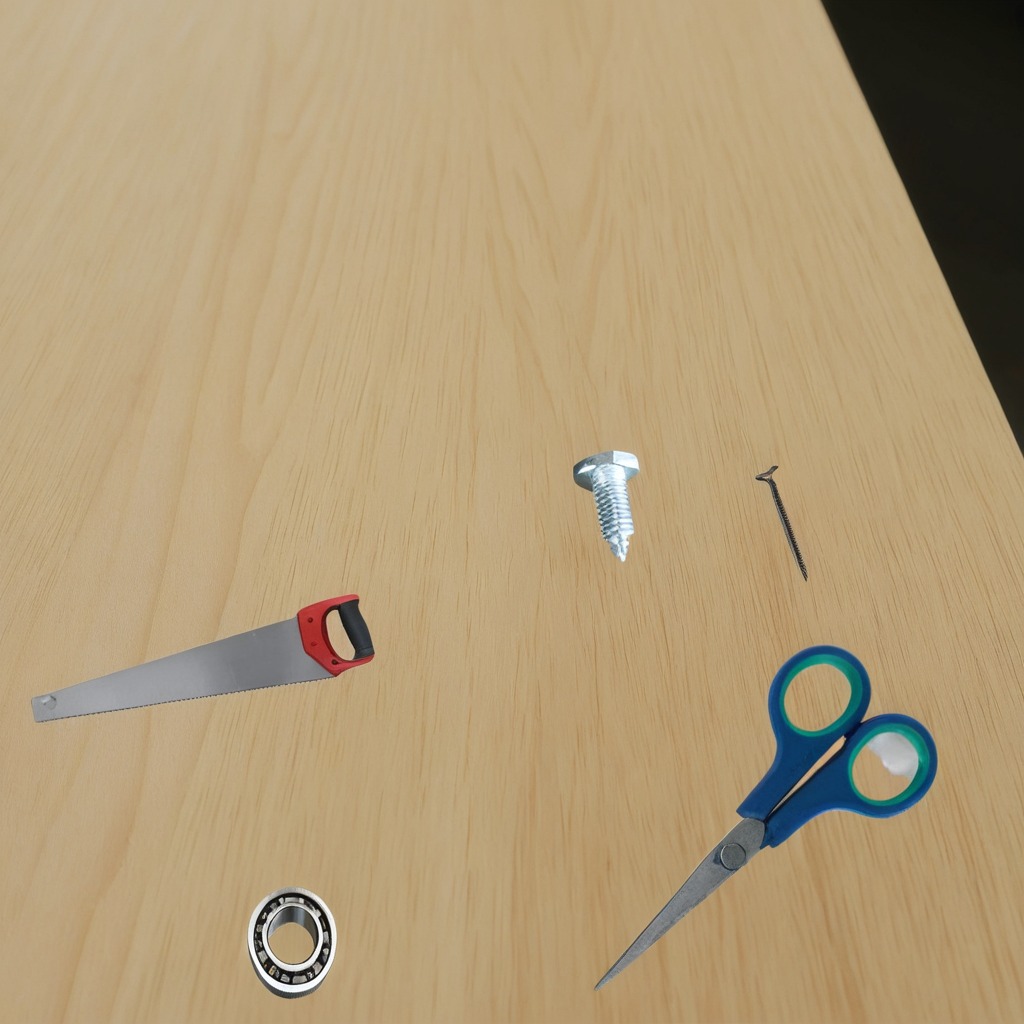
A metal ball bearing, a metal machine screw, an iron nail, a handheld metal saw, and a pair of scissors are lying on a plywood surface in a paint workshop lit by afternoon window light.